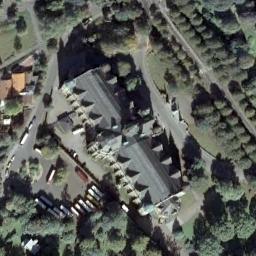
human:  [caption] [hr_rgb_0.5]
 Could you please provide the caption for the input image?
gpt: This is a church with a square of houses and a round house in the middle .

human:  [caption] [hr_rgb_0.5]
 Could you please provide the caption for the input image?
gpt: The church is surrounded by many trees .

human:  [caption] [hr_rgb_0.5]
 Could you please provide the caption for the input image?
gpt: The church with a cross-shaped roof is surrounded by some trees .

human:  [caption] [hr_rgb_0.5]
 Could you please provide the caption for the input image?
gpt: A church with a gray roof  The main house of the church has a cross-shaped roof  There are many trees and parked vehicles around the church .

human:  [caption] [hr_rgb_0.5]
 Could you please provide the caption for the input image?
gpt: A church with a gray roof and many trees around .